Field crop: maize
Growth stage: 1
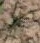
Species: salsola